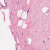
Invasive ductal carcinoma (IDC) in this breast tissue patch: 0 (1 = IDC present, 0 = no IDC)